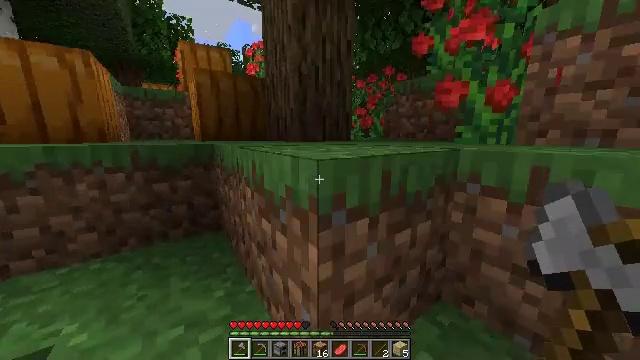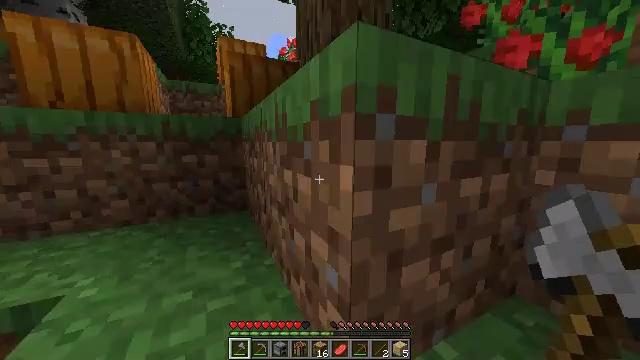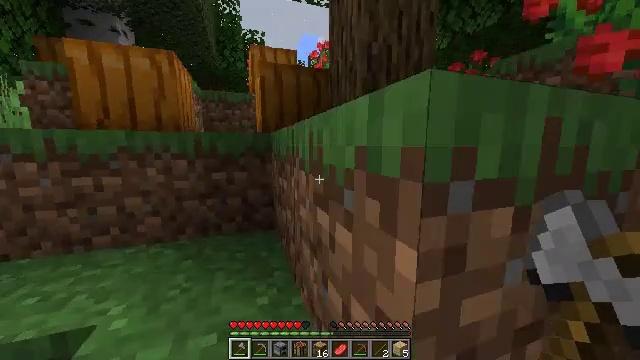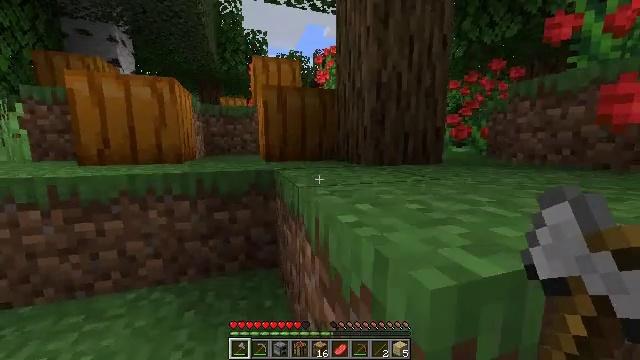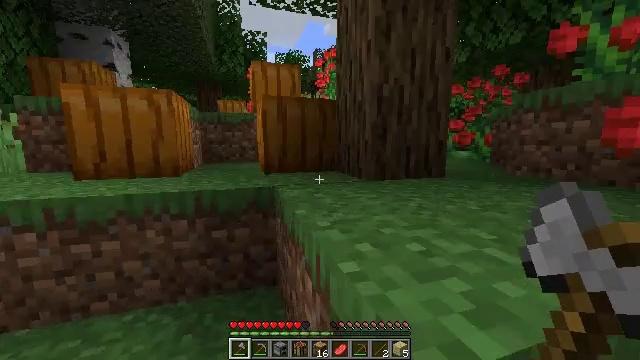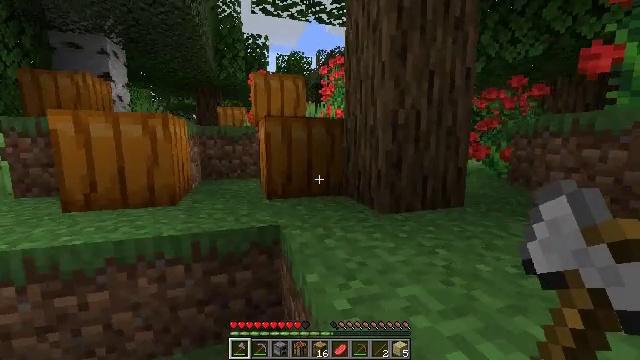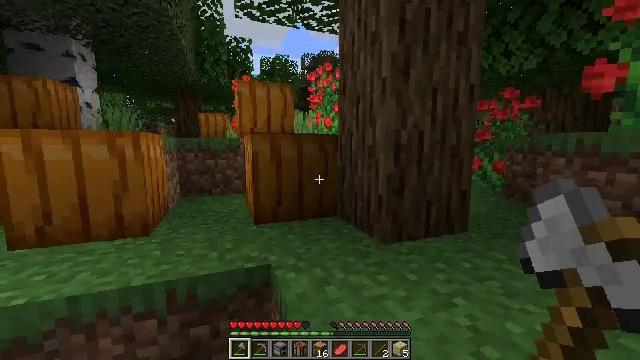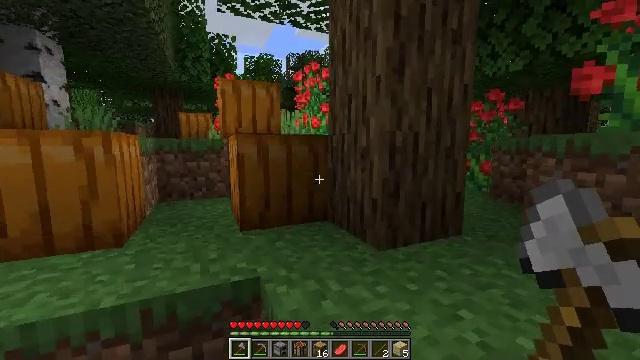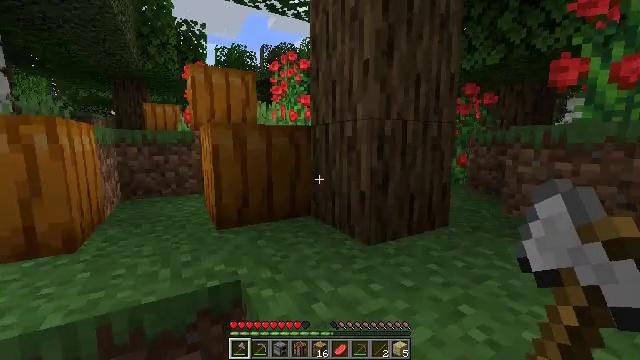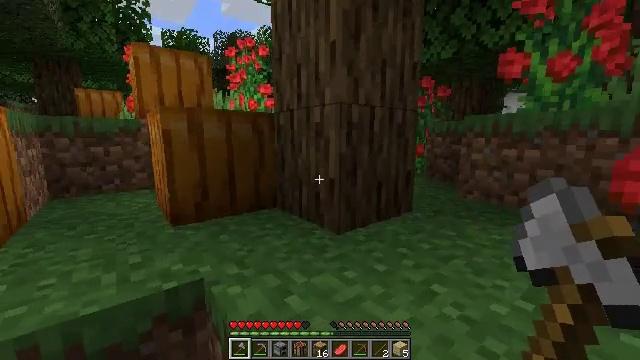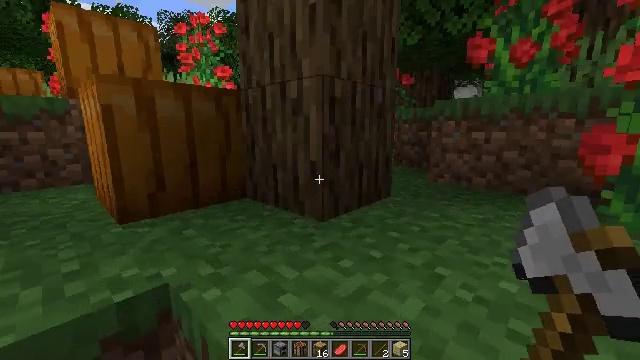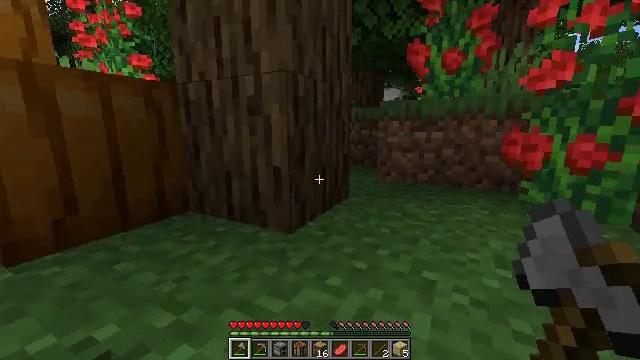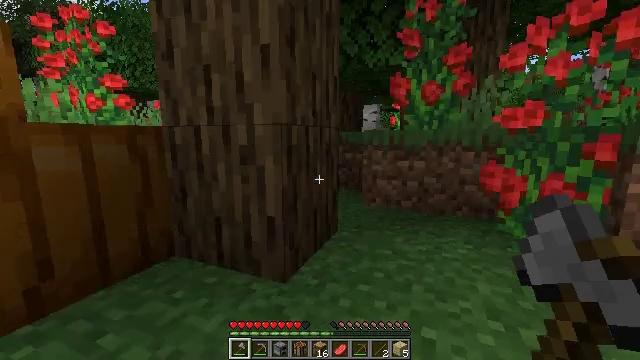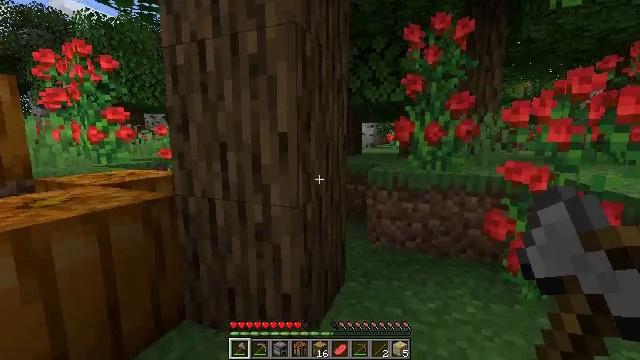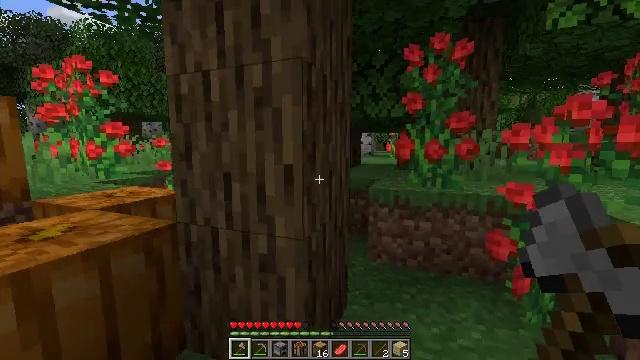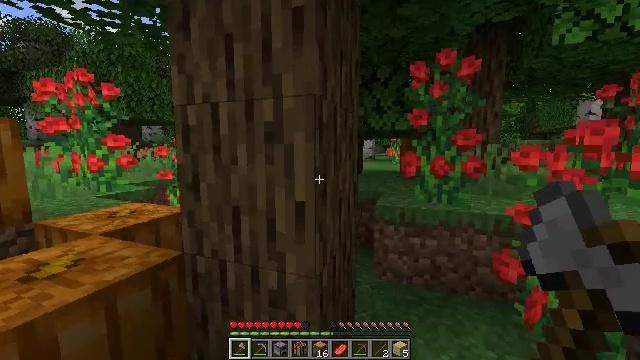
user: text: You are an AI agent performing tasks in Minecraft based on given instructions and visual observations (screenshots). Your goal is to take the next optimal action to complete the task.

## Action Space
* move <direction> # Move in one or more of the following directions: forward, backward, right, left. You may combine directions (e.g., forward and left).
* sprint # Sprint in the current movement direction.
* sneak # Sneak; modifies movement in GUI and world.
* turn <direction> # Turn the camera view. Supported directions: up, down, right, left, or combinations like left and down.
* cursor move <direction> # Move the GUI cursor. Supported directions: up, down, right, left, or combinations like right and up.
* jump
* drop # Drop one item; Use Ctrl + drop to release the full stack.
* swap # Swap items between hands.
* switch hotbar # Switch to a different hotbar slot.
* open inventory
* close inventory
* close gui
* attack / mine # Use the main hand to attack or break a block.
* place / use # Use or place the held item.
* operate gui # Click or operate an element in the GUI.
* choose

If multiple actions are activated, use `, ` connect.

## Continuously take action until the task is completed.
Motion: motion action
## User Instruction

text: Gather the rose bush by attacking it.
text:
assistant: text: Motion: move forward, sprint, turn left and up, jump
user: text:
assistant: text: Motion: move forward, sprint, turn left and up, jump
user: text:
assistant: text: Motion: move forward, sprint, turn left, jump
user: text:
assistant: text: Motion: move forward, sprint, jump
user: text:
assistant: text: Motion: move forward, sprint, jump
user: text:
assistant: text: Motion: move forward, sprint, turn right, jump
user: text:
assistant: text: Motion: move forward, sprint, turn right, jump
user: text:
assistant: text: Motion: move forward, sprint, turn right, jump
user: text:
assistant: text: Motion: move forward, sprint, turn right and down, jump
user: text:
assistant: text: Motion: move forward, sprint, turn right and down, jump
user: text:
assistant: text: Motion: move forward, sprint, turn right, jump
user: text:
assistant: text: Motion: move forward, sprint, turn right and up, jump
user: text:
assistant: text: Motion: move forward, sprint, turn right and up, jump
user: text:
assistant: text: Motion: move forward, sprint, turn up, jump
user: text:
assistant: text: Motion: move forward, sprint, jump
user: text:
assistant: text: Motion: move forward, sprint, jump
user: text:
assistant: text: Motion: move forward, sprint, jump
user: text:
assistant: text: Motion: move forward and move right, sprint, turn left and down
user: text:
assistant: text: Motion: move forward and move right, sprint, turn left and down
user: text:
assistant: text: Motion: move forward and move right, sprint, turn left and up
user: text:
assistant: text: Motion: move forward, sprint, turn left
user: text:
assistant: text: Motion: move forward, sprint
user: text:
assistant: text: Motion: move forward, sprint
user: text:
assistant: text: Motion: move forward, sprint, jump
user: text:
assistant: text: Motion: move forward, sprint, jump
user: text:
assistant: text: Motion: move forward, sprint, jump
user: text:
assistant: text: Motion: move forward, sprint, turn right and down, jump
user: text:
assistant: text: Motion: move forward, sprint, turn right and down, jump
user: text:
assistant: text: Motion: move forward, sprint, turn right and down, jump
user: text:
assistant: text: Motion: move forward, sprint, turn right, jump